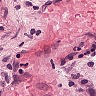
Metastatic tissue present: no